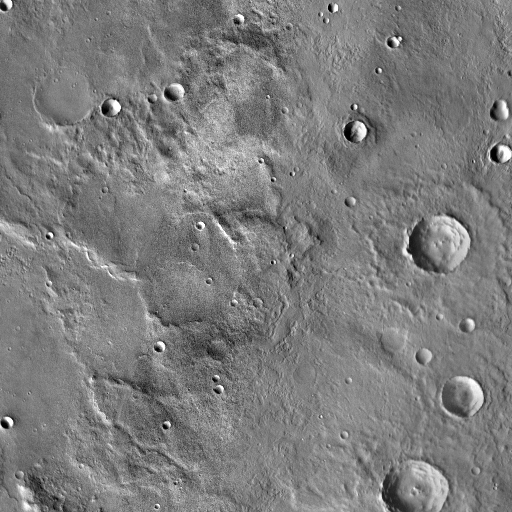
Crater classes present: Background, Other, Layered, Buried, Secondary